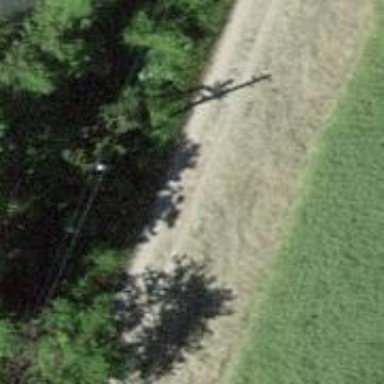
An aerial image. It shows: Track road with grade3 tracktype.